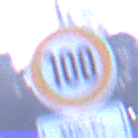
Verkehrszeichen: Geschwindigkeit100
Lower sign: ZeitangabenMitBeschraenkungAufWochentage2
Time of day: SunriseSunset
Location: Outdoor (Nature)
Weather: Clear
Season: NotSpecified
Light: Natural